Interaction volume radius: 10 \u00c5
Interaction volume height: 10 \u00c5
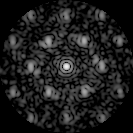
Disorder parameter: 0.4551